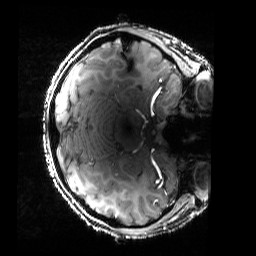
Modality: T1w
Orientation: axial
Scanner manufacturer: siemens
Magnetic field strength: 6.98 T
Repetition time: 2.5 s
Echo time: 0.00429 s